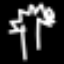
Label: palm tree